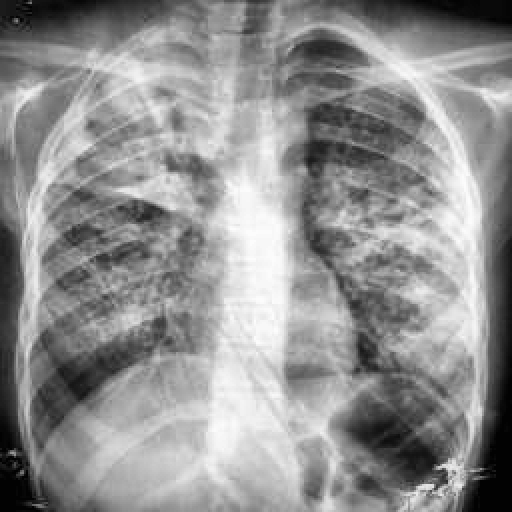
Finding: TUBERCULOSIS